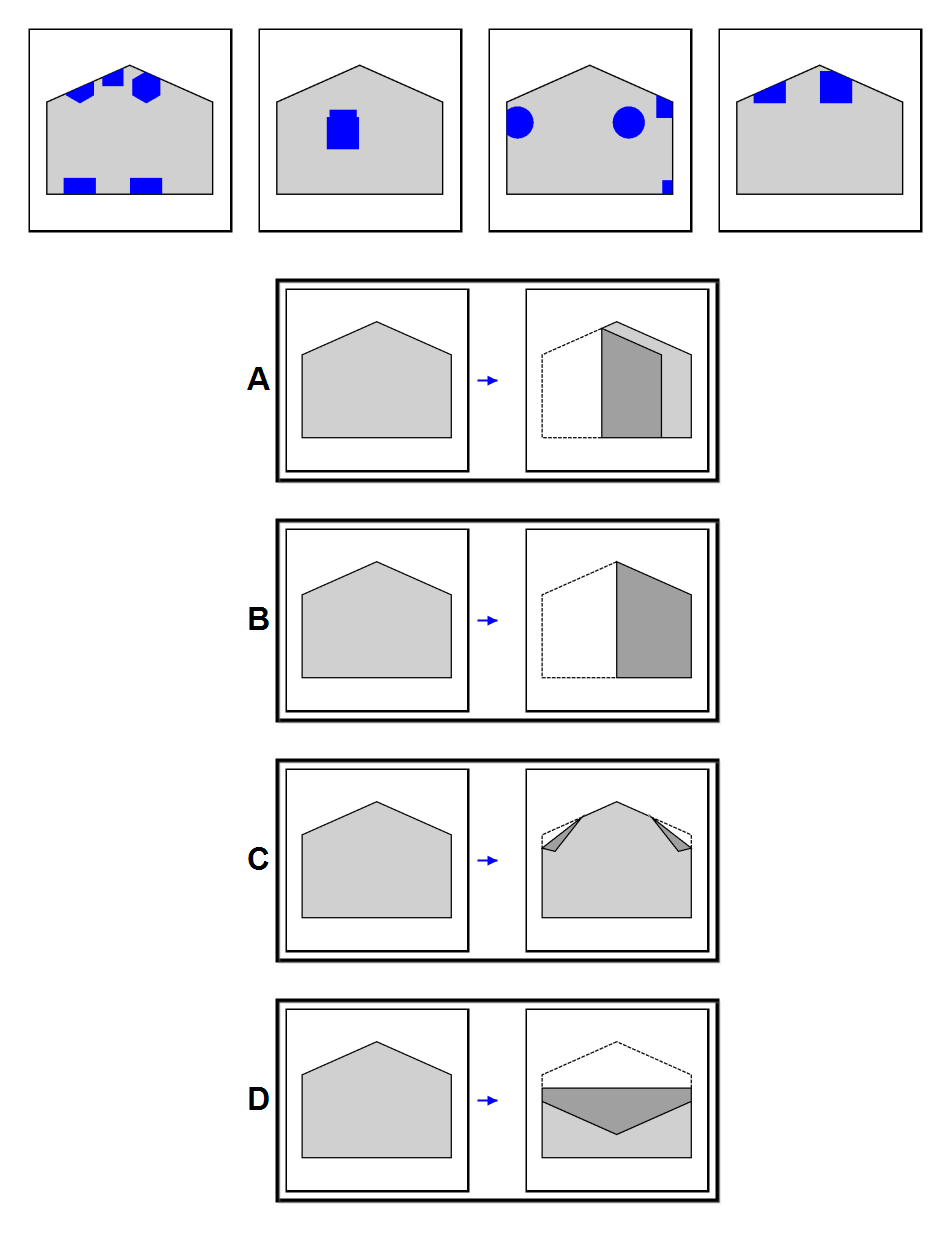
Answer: A